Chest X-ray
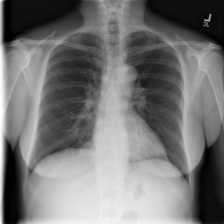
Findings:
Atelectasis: negative
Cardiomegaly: negative
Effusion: negative
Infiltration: negative
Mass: negative
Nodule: negative
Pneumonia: negative
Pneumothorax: negative
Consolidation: negative
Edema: negative
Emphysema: negative
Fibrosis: negative
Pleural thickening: negative
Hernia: negative